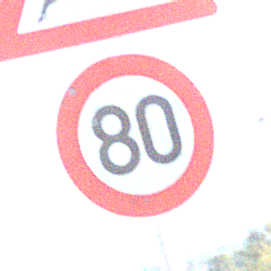
Verkehrszeichen: Geschwindigkeit80
Zusatzzeichen oben: WildwechselLinks
Umgebung: Outdoor, Nature
Tageszeit: MorningAfternoon
Wetter: PartlyCloudy
Licht: Natural
Jahreszeit: NotSpecified
Kontrast: HighContrast